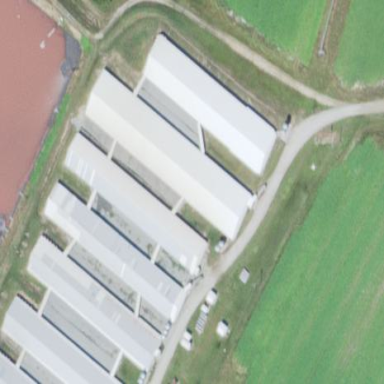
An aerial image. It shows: Farm auxiliary building.